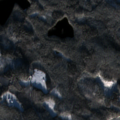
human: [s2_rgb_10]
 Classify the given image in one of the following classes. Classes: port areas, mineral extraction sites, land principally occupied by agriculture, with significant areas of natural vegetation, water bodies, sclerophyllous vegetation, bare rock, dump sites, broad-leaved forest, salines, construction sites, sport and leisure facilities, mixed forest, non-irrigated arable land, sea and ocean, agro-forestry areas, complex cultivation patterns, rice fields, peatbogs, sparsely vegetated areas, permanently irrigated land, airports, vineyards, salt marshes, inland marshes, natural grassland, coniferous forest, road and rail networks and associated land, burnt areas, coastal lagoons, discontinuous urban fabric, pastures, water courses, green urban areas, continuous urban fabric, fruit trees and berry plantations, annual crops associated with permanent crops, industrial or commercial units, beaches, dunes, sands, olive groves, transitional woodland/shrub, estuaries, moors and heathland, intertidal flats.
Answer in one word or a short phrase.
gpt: coniferous forest, mixed forest, water bodies